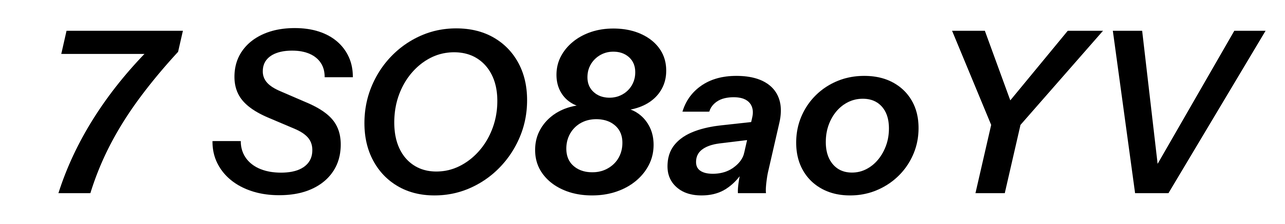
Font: InstrumentSans-Italic_SemiBold_Italic